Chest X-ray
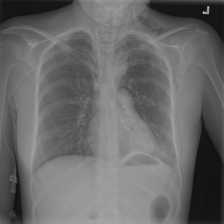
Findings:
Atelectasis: negative
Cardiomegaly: negative
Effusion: negative
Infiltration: negative
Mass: negative
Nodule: negative
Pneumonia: negative
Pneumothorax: negative
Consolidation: negative
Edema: negative
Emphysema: positive
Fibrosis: negative
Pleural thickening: negative
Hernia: negative